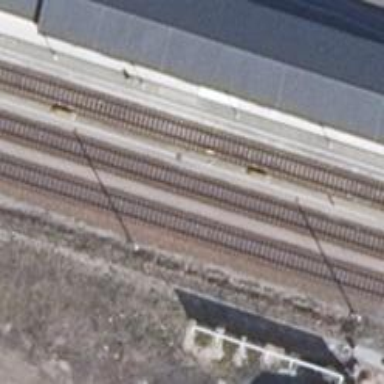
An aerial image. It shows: Stop position for public transport on the railway.